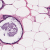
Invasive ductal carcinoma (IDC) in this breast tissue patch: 0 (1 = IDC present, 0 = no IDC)